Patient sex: F
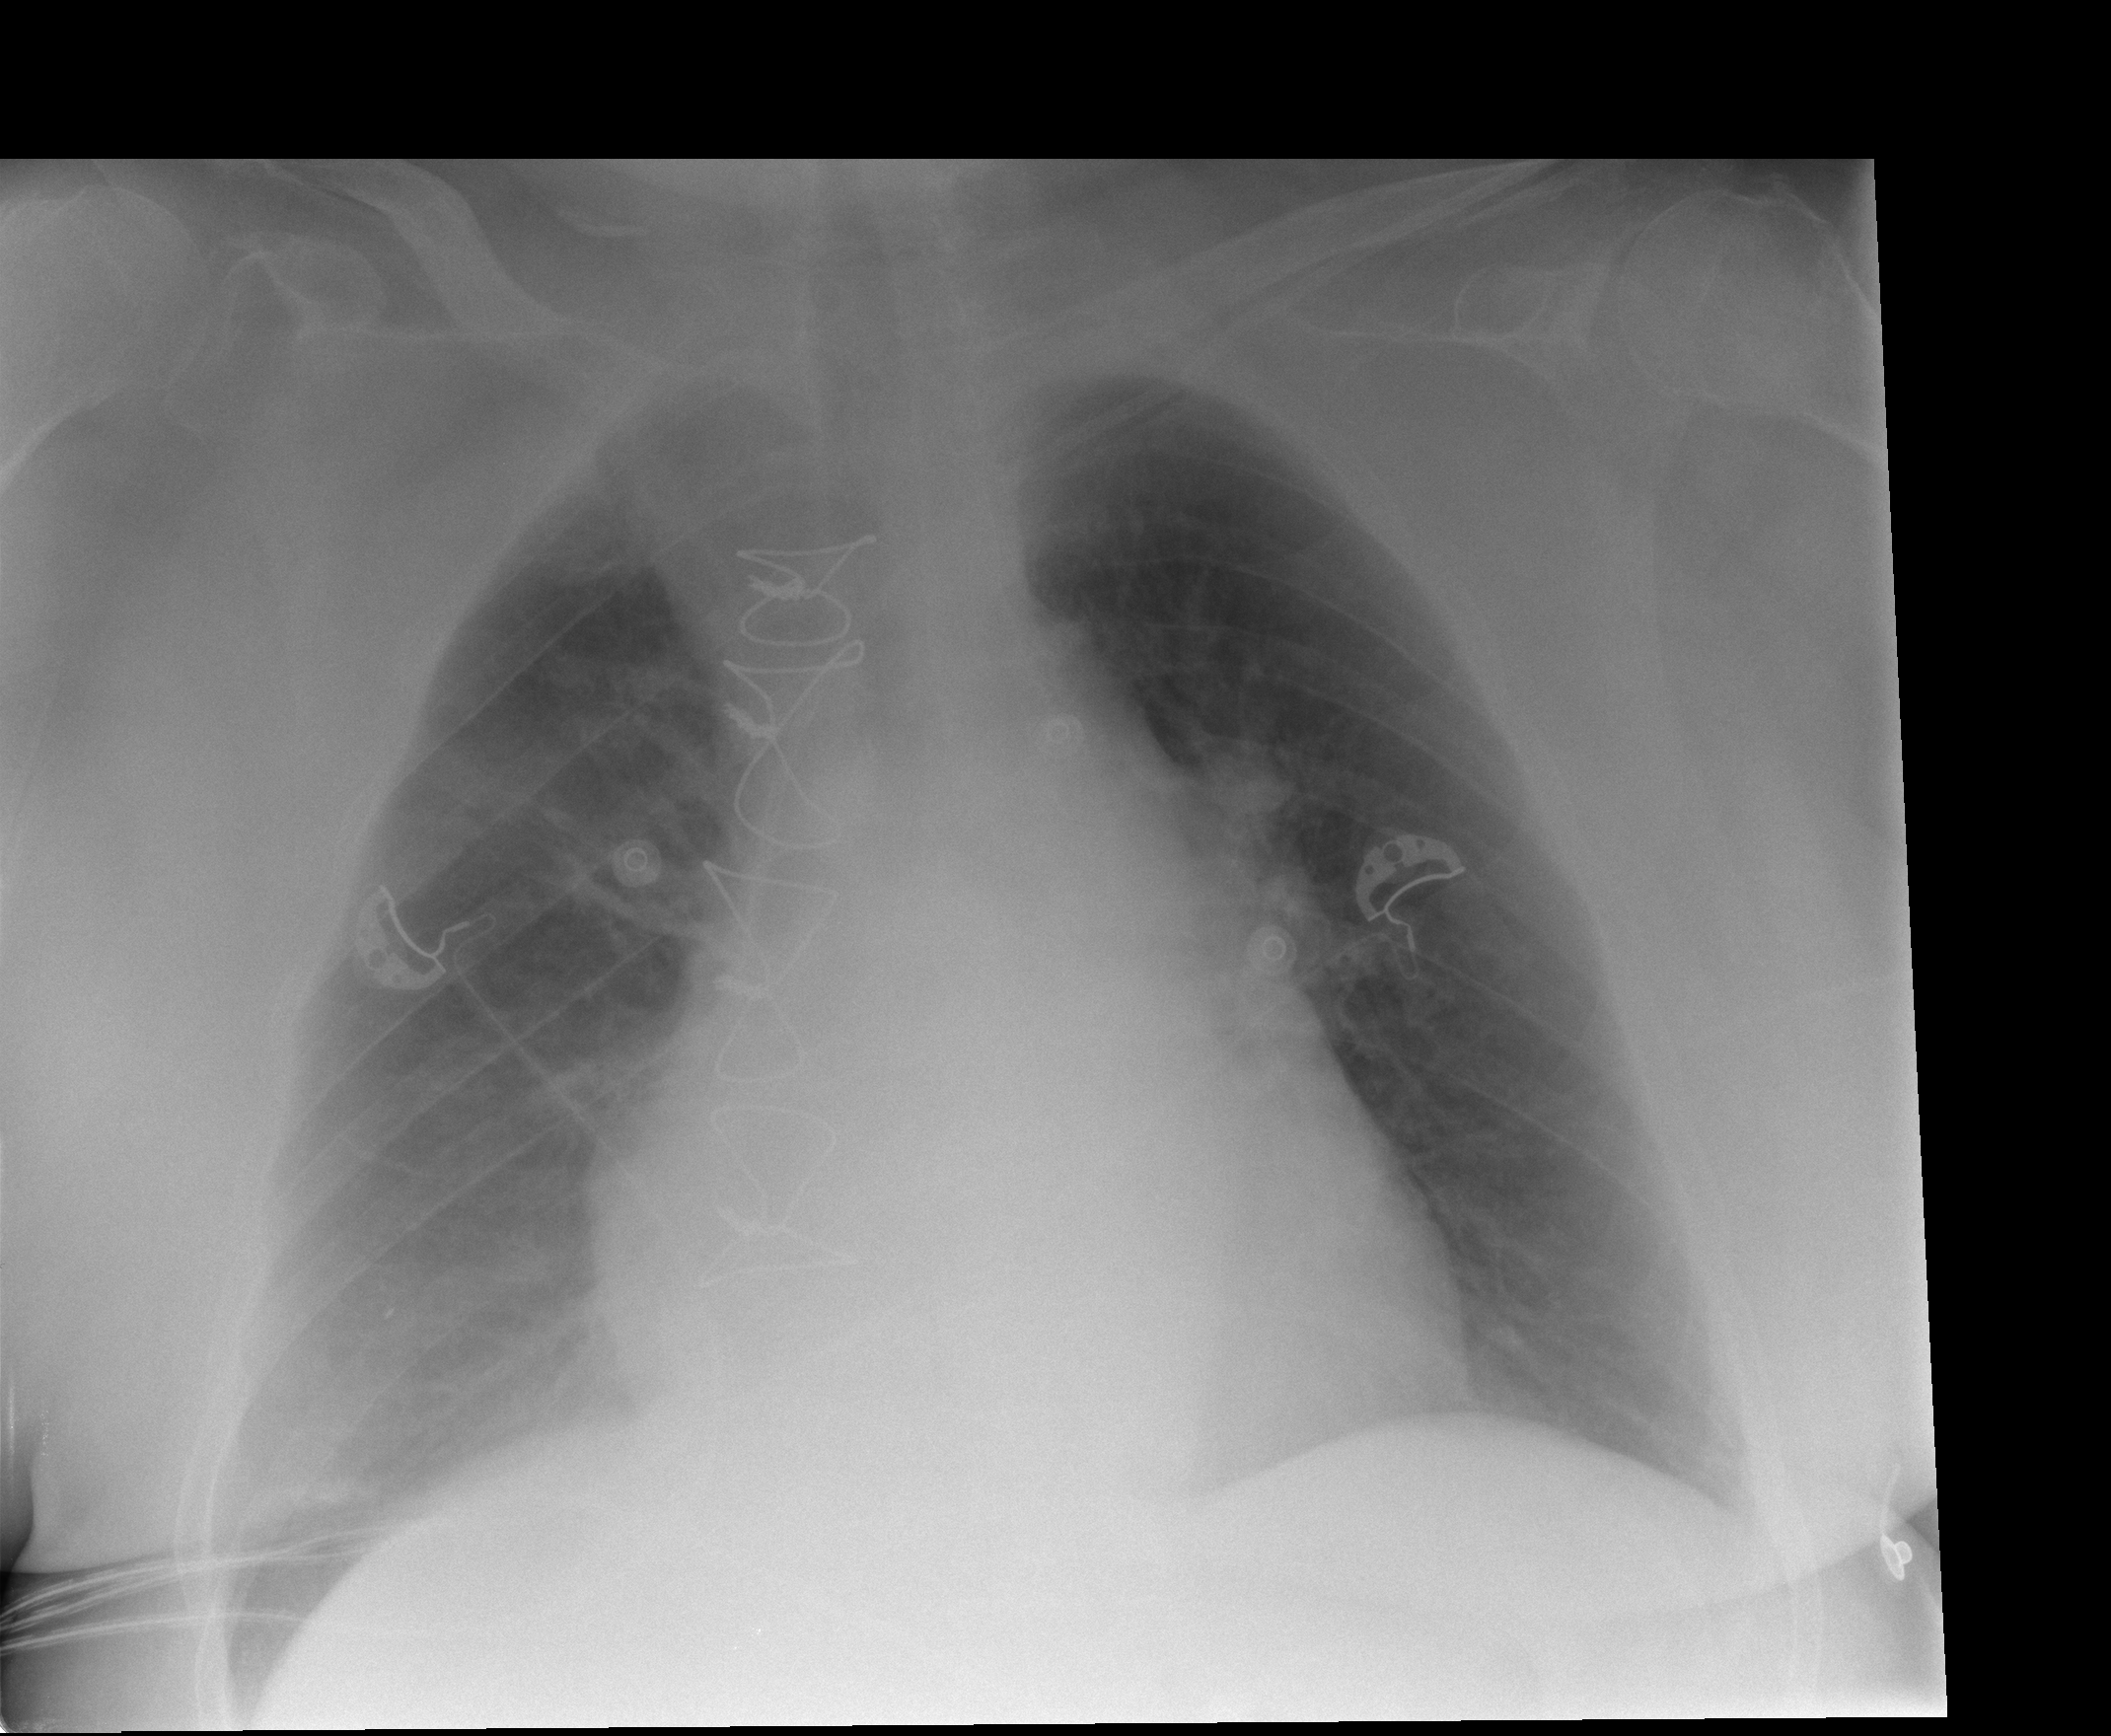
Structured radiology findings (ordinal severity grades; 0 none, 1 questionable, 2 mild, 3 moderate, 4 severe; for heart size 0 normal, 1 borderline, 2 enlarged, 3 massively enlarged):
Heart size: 2
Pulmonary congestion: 0
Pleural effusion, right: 2
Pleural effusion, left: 0
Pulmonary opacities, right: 0
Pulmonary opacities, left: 0
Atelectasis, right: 2
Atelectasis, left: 0